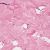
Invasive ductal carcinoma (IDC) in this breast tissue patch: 0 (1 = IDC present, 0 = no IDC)